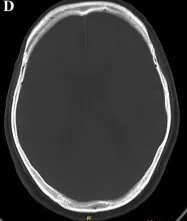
Head CT.
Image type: radiology (ct)